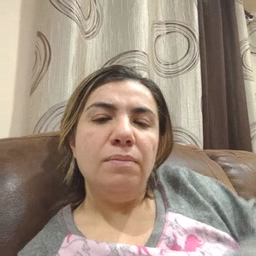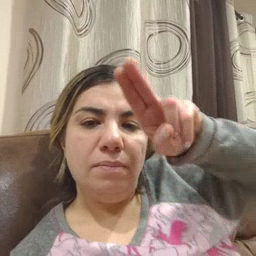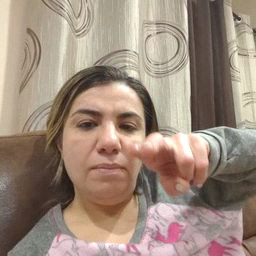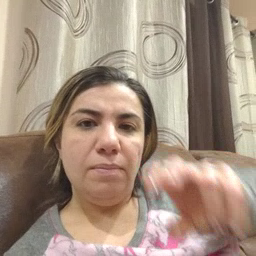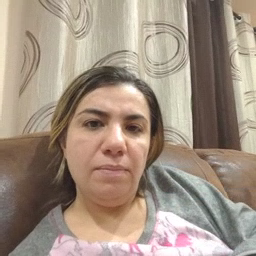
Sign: chair